Question: I'm using compass to overlay a gradient on an image. But the problem is that I want my gradient to end stronger so that the image just fades into the current background color.
This is my scss:
'''
.hero {
width: 100%;
height: 500px;
background: url('../images/MacBookAir.jpg') center center no-repeat;
@include background-size(cover);
&:before {
content: '';
position: absolute;
top: 0;
right: 0;
bottom: 0;
left: 0;
background-image: linear-gradient(rgba(255,255,255,0.2), rgba(255,255,255,1));
}
}
'''
html is simply:
'''
<div class="row hero"></div>
'''

It's hard to see since the background is white here also but I'm guessing since I'm ending my gradient in 100% white it should just fade into the background?
Can somebody help me with this or maybe provide a better(cleaner) solution in compass to get this done?
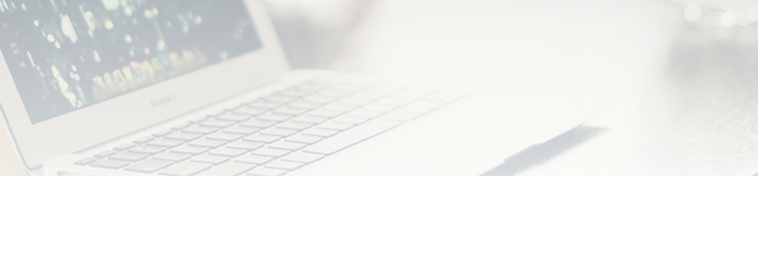
Answer: Alright, so what I did, is actually give a height to your '&:before' so that it knows how tall it should go, while this might not be the most responsive choice, it works.
So your Sass would look like this:
'''
.hero {
width: 100%;
height: 500px;
background: url('http://placesheen.com/1200/500') center center no-repeat;
background-size:cover;
&:before {
content: '';
position: absolute;
top: 0;
right: 0;
bottom: 0;
left: 0;
height: 508px;
background-image: linear-gradient(rgba(255,255,255,0.2), rgba(255,255,255,1));
}
}
'''
The before wasn't reaching the full height, so it needs to extend 8 more pixels, thus '508px'. You could probably play with percentages as well to achieve the same effect.
I created a little tid bit on Sass Meister for you to take a look at, I wrapped it in a container just so it was easier to view in the Sass Meister tool...
<URL>